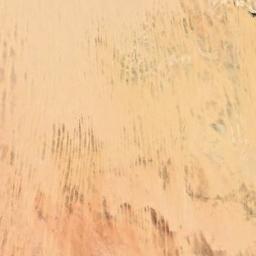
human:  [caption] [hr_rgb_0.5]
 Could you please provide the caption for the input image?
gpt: The desert has yellow sand and flat terrain .

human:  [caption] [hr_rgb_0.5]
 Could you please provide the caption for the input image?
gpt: This orange desert has some parallel lines and a lot of dust when it's windy .

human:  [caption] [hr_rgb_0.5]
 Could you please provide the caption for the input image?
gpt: It is a large piece of smooth yellow desert .

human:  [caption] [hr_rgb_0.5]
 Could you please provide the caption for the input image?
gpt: The desert is with half of white sand and half of yellow sand .

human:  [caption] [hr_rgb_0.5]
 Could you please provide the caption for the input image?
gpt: A yellow desert covered with sand .